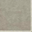
Piece: xx